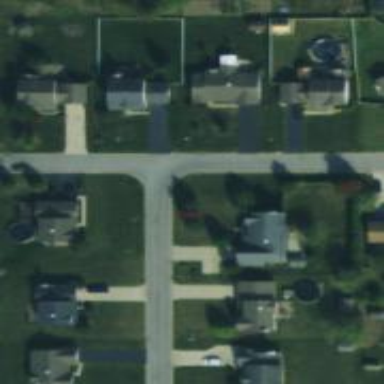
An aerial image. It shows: Residential road.